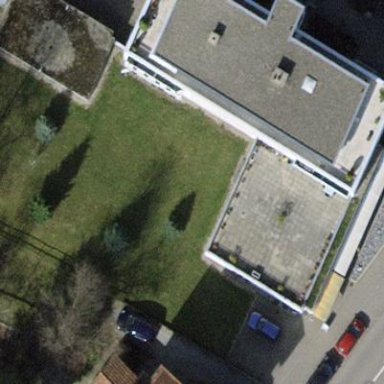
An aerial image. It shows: Image showing building with apartments.